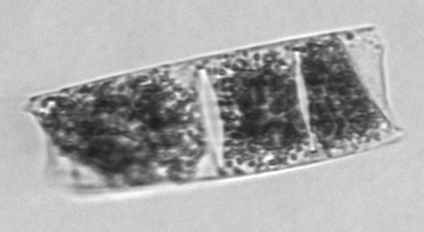
Label: Hemiaulus_membranaceus